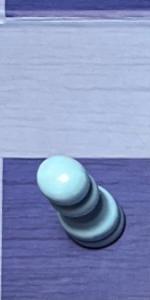
Label: Pawn_White